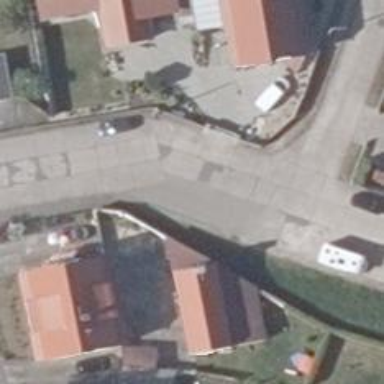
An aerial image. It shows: Residential road with concrete plates surface.